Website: macys
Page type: billing-address
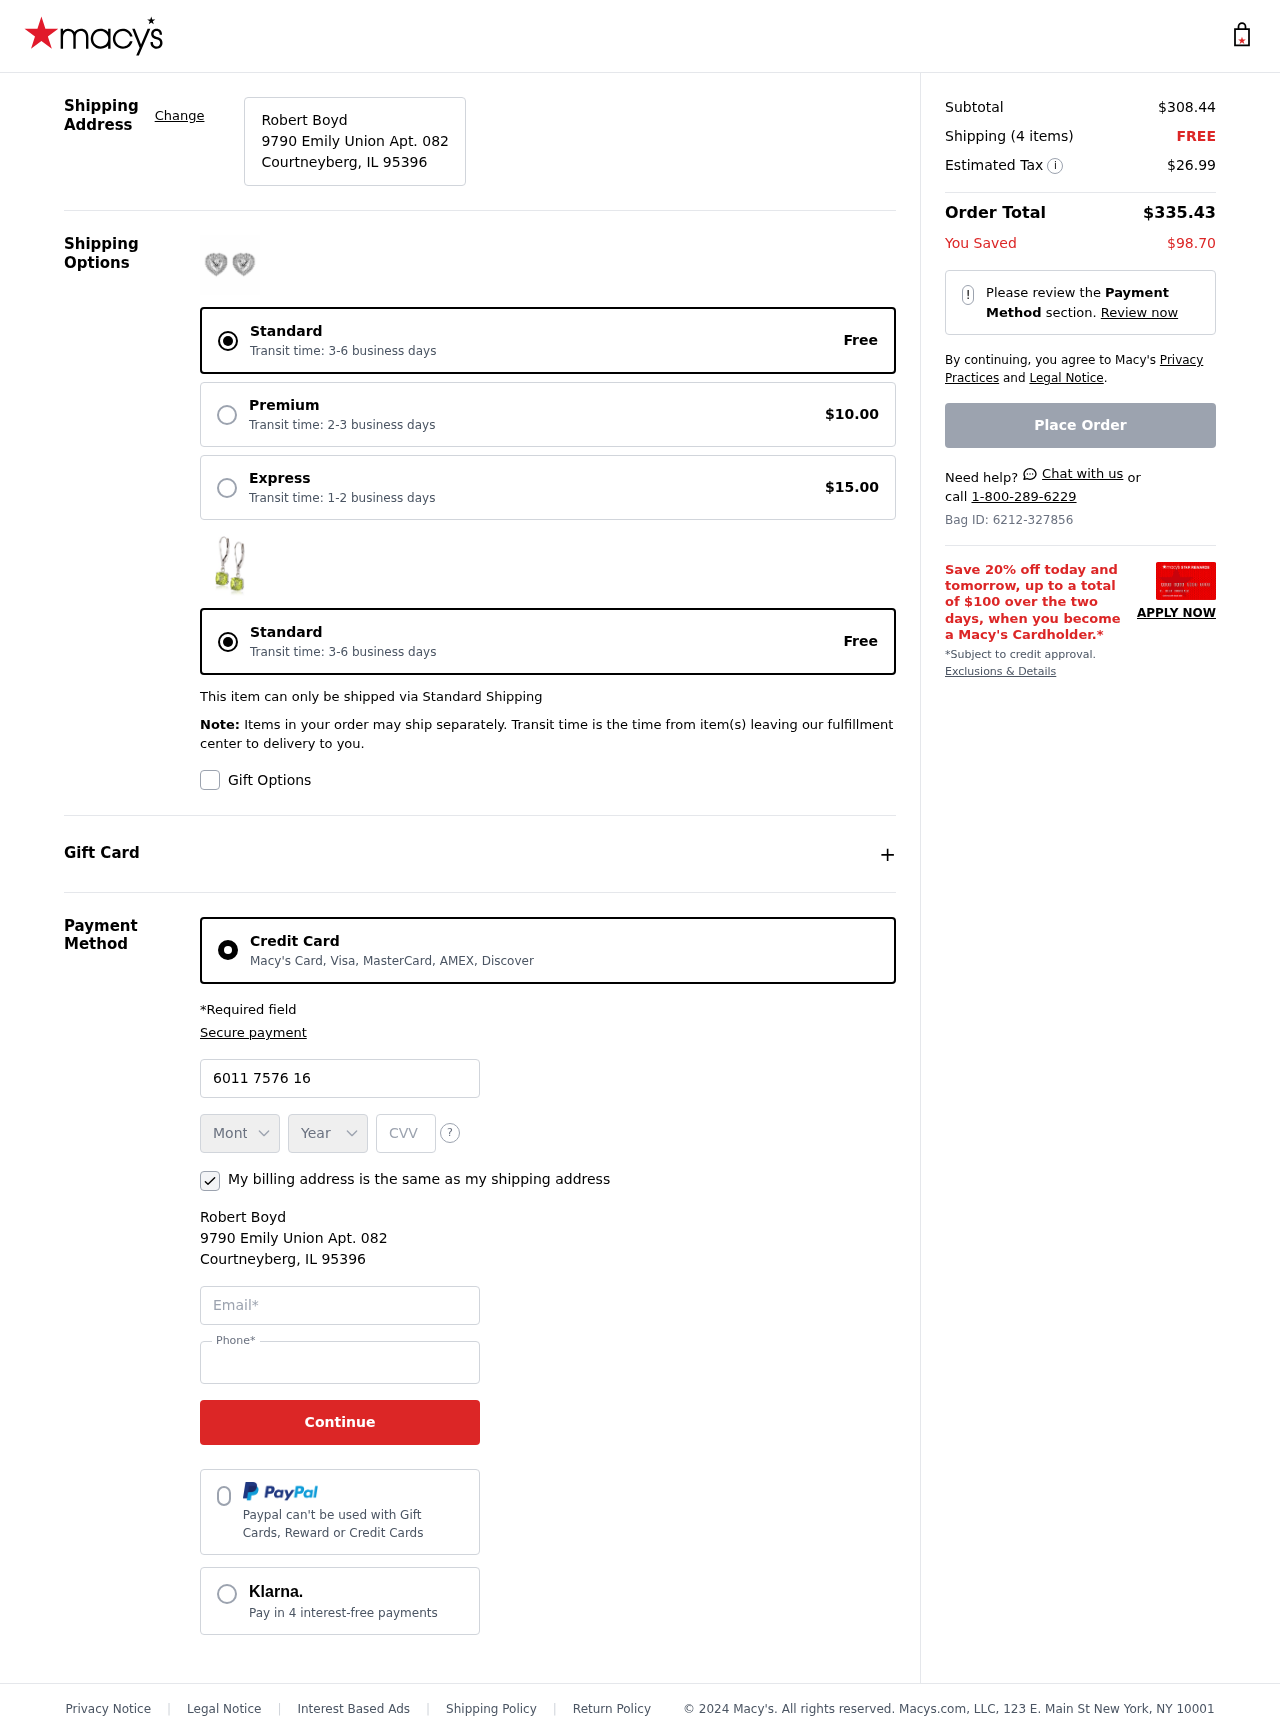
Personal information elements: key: PII_CARD_CVV
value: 269
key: PII_CARD_EXPIRY_MONTH
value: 04
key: PII_CARD_EXPIRY_YEAR
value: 26
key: PII_CARD_NUMBER
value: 6011 7576 1670 8649
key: PII_CITY_STATE_ZIP
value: Courtneyberg, IL 95396
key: PII_EMAIL
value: robert.boyd@gmail.com
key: PII_FULLNAME
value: Robert Boyd
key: PII_PHONE
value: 7455727349
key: PII_STREET
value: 9790 Emily Union Apt. 082
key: PII_FULLNAME2
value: Robert Boyd
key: PII_CITY
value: Courtneyberg
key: PII_STATE_ABBR
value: IL
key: PII_POSTCODE
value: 95396
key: PII_POSTCODE_FULL
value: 95396
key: PII_CITY_STATE
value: Courtneyberg, IL
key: PII_POSTCODE_NUMERIC
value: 95396
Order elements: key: ORDER_SUBTOTAL
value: $308.44
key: ORDER_NUM_ITEMS
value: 4
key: ORDER_SHIPPING_COST
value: FREE
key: ORDER_TAX
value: $26.99
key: ORDER_TOTAL
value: $335.43
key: ORDER_SAVINGS
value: $98.70
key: ORDER_ID
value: Bag ID: 6212-327856